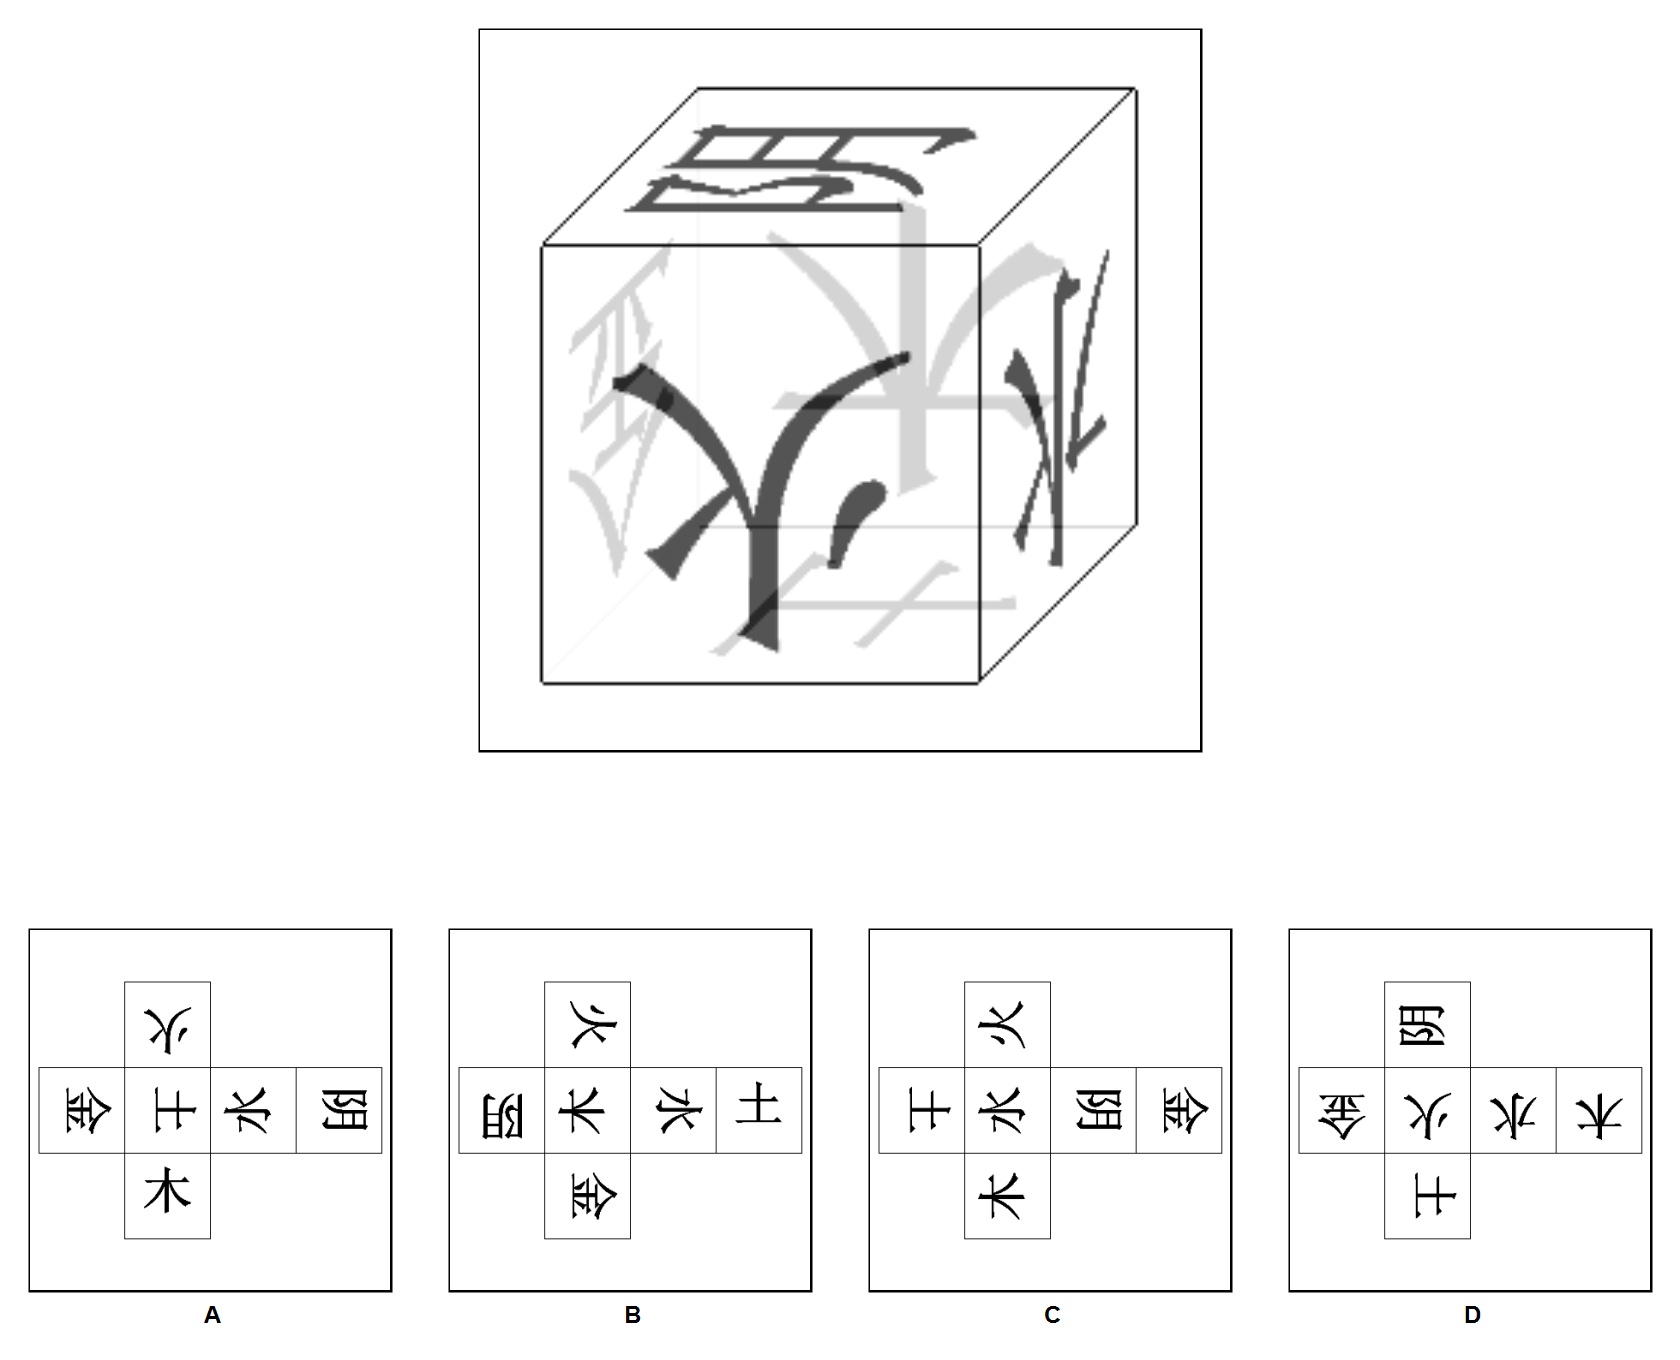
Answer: B